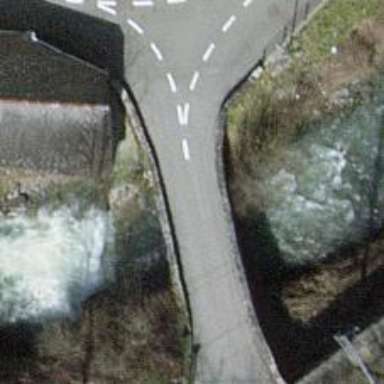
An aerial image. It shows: Unclassified road with bridge.